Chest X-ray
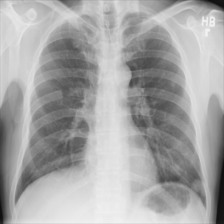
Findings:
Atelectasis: negative
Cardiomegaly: negative
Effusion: negative
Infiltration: positive
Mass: negative
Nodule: positive
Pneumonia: negative
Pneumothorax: negative
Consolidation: negative
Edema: negative
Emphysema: negative
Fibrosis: negative
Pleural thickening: negative
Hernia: negative